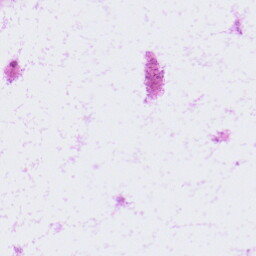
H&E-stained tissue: LymphNode